Aerial crown-view tile of a tropical tree (Barro Colorado Island, Panama), acquired 20241014:
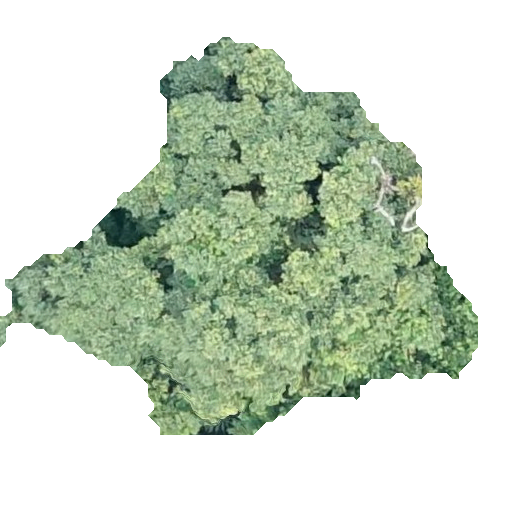
Species: Luehea seemannii
GBIF accepted scientific name: Luehea seemannii
Crown area: 167.024 m²